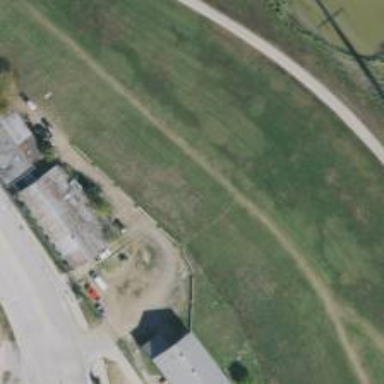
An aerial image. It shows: Track with embankment.